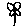
Label: flower